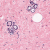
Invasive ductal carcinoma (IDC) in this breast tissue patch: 0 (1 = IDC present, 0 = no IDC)